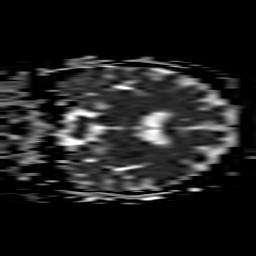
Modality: ADC
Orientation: coronal
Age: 58
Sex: female
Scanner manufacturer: philips
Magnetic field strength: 3 T
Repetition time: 3.456 s
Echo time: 0.076 s